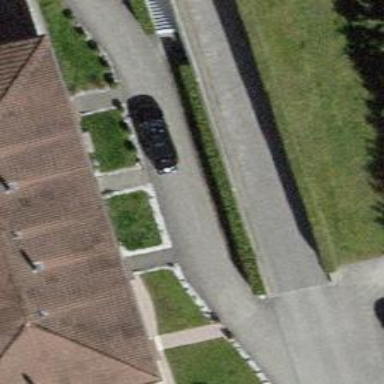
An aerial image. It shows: Footway with cobblestone surface.